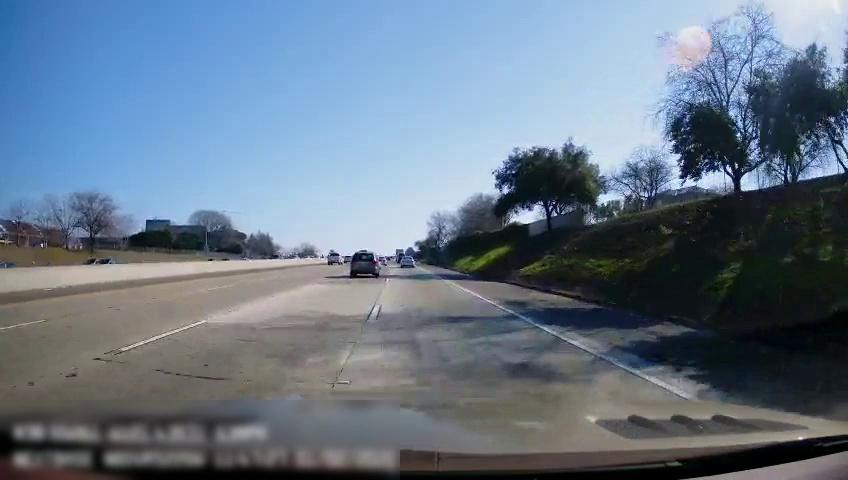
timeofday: Day
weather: Sunny
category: Drivable Space
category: Vehicles | Truck
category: Vehicles | Van
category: Vehicles | SUV
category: Vehicles | SUV
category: Vehicles | SUV
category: Lanes | Alternate Lane
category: Lanes | Alternate Lane
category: Lanes | Alternate Lane
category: Lanes | Alternate Lane
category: Lanes | Current Lane